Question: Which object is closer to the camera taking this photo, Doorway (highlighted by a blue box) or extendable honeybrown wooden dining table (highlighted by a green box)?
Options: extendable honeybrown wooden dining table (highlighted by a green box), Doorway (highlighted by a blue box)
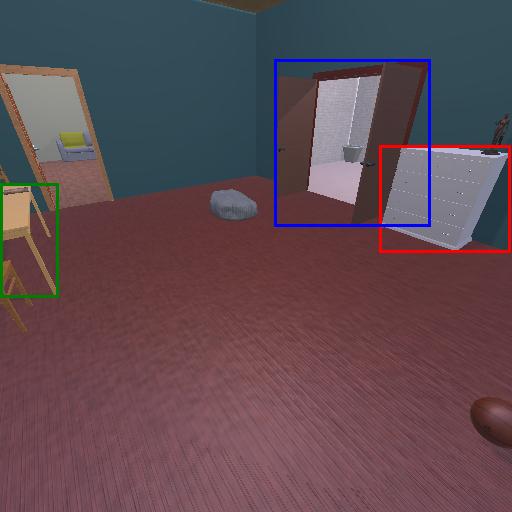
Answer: extendable honeybrown wooden dining table (highlighted by a green box)